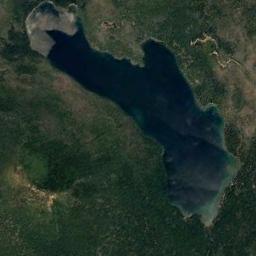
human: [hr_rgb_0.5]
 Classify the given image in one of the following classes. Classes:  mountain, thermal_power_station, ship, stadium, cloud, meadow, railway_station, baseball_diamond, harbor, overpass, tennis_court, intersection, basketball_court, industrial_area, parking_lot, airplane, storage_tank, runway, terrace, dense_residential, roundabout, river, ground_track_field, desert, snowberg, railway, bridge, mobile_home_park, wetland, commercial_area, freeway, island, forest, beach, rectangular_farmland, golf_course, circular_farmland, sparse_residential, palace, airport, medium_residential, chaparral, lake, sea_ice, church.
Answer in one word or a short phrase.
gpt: lake